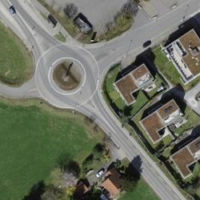
EUNIS habitat code: 56
Species observed at this site:
Portulaca oleracea